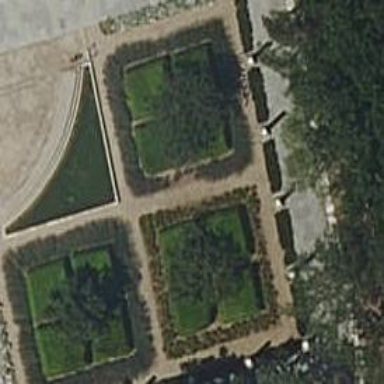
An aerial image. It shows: Garden surrounded by hedge.